Interaction volume radius: 10 \u00c5
Interaction volume height: 10 \u00c5
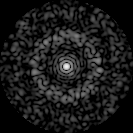
Disorder parameter: 0.8732